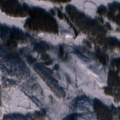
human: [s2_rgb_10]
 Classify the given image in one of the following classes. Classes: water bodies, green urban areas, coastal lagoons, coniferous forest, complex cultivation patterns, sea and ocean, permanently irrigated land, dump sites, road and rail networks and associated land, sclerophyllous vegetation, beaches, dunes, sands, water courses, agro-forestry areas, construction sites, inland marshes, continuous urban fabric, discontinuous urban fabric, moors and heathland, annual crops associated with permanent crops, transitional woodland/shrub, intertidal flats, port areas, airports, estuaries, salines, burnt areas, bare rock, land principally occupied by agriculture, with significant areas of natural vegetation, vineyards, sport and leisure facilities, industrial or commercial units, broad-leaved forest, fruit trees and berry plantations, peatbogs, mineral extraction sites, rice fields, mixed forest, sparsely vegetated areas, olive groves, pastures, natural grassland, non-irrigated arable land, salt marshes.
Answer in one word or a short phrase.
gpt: coniferous forest, transitional woodland/shrub